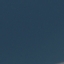
Land use / land cover class: SeaLake